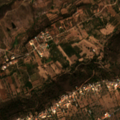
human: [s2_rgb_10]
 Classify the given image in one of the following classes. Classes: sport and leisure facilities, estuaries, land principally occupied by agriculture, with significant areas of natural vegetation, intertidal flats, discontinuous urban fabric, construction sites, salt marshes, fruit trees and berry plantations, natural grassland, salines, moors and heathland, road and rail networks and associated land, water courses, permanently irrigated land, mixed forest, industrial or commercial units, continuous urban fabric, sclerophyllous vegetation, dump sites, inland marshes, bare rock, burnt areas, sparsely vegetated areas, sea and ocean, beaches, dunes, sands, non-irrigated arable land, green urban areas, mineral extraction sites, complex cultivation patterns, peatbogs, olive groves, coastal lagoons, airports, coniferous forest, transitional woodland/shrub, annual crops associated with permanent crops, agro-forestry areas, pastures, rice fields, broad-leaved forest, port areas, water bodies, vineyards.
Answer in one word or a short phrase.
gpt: fruit trees and berry plantations, annual crops associated with permanent crops, sclerophyllous vegetation